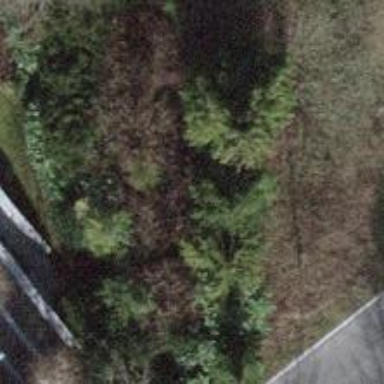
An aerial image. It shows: Culvert tunnel.